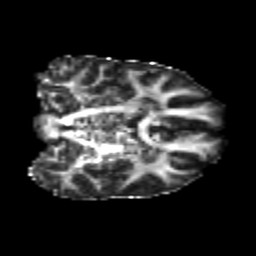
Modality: FA
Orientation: coronal
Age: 25
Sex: female
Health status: healthy
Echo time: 0.074 s